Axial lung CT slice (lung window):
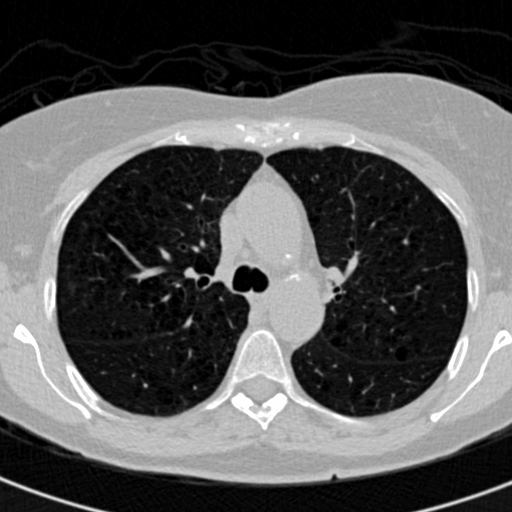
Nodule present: no